Question: I'm just attempting to send a 404 response message back from an API call however running into some problems.
I have the following function which returns an ActionResult:
'''
private static ActionResult StatusResult(HttpStatusCode statusCode, string reason) => new ContentResult
{
StatusCode = (int)statusCode,
Content = $"Status Code: {(int)statusCode} - {statusCode} | {reason}",
ContentType = "application/json",
};
'''
and call it like so:
'''
return StatusResult(HttpStatusCode.NotFound, "ID not found.");
'''
It returns back to client, however the StatusCode is still 200, not 404. Is there a simple way to fix this?
Response Example:

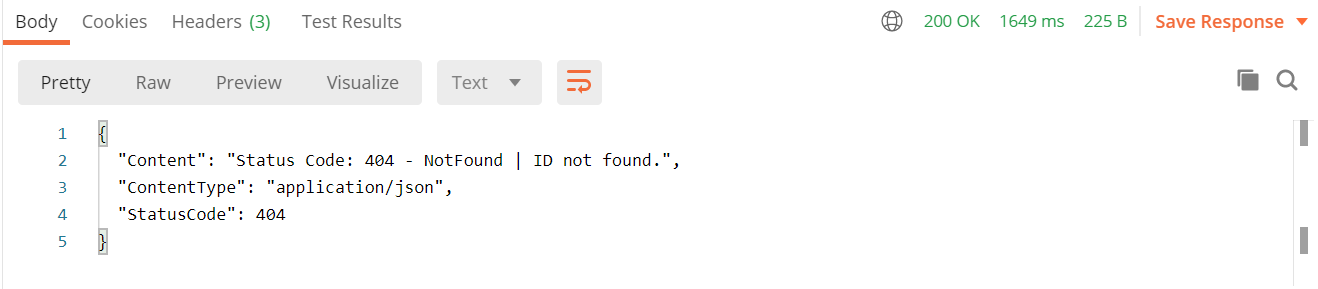
Answer: This may not work for everyone but in the end I edited the HttpContext object directly and returned that back to the client.
Which gave the correct Status Codes as a response.
'''
context.Response.ContentType = "application / json";
context.Response.StatusCode = (int)statuscode;
'''